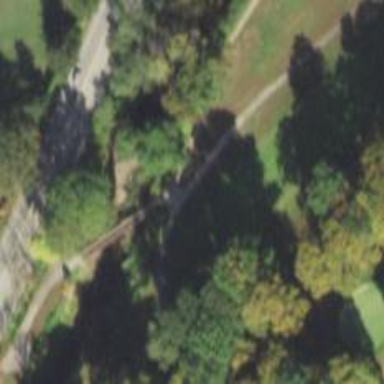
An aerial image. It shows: Path.